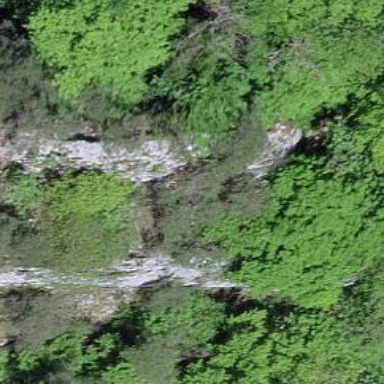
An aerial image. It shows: Natural cliff.